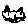
Label: cat